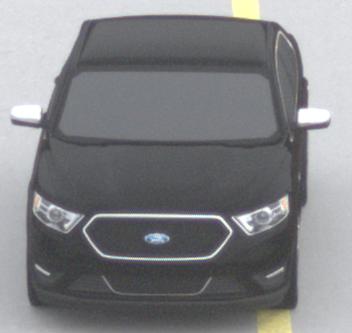
Make: Ford
Model: Taurus
Detailed model: SHO
Model produced from: 2012
Model produced until: 2019
Doors: 4
Color: black
Road condition: dry road
Daytime: morning or afternoon
Contrast: low contrast